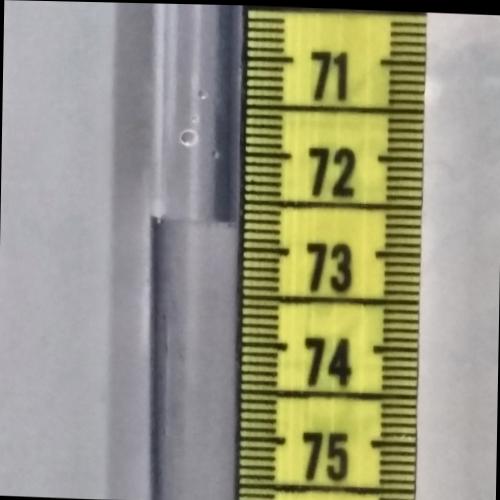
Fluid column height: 72.7 cm